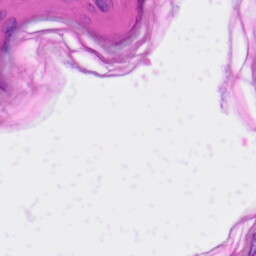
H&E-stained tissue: Skin